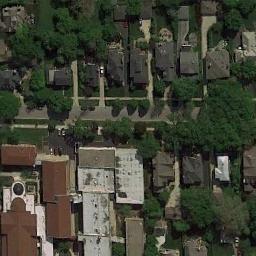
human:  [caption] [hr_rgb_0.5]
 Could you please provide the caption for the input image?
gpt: There are many trees and buildings in the middle residential area .

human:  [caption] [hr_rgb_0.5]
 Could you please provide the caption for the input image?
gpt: The medium residential is next to the road and some trees .

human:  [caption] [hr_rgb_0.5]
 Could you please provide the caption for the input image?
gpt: There are big trees in the middle of the medium-sized residential area .

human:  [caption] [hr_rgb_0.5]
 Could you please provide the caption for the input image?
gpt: The medium residential area has some dense houses and some trees are among these houses .

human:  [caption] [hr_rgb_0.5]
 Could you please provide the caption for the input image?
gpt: There are many green trees and brown buildings on the medium residential area .